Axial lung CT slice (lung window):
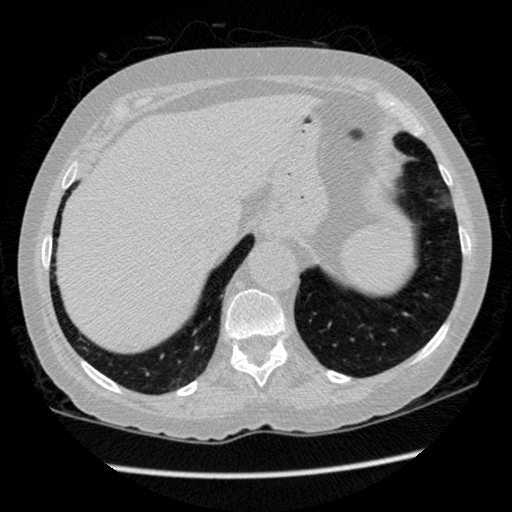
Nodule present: no